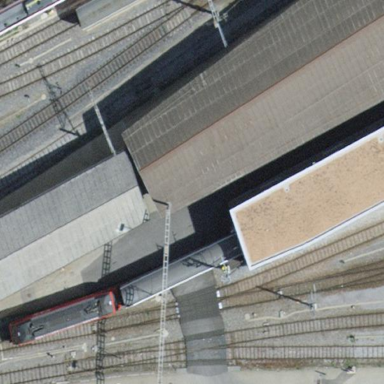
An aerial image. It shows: Industrial building that contains railway workshop.